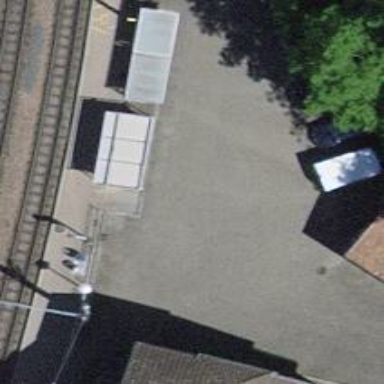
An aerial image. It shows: Platform with shelter for public transport. It is railway platform.